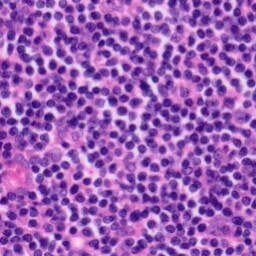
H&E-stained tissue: Tonsil